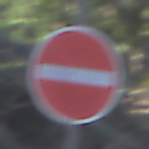
Verkehrszeichen: VerbotDerEinfahrt
Umgebung: Outdoor, Nature
Tageszeit: MorningAfternoon
Wetter: Clear
Licht: Natural
Jahreszeit: NotSpecified
Kontrast: LowContrast